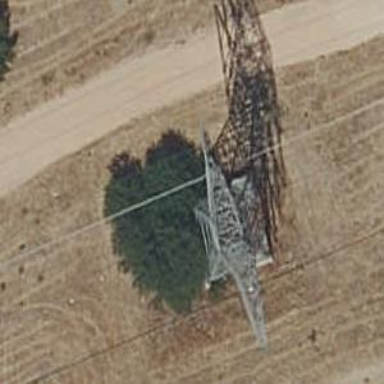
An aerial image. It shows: Lattice structure tower used for power transmission.